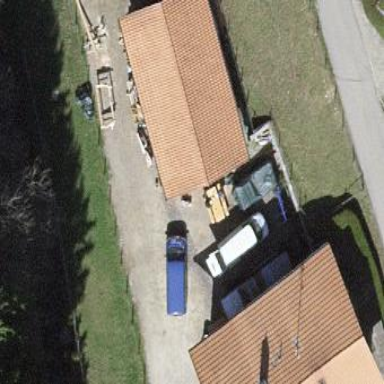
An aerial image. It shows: Red shed with gabled roof.